【题型】解答题　【知识点】平面几何　【难度】hard
综合与探究

\vspace{1em}
\textbf{问题情境}

小丽在学习全等三角形的知识时，发现这样一个模型：它是由两个共顶点且顶角相等的等腰三角形构成。在相对位置变化时，始终存在一对全等三角形。它们类似大手拉着小手，这种模型称为“手拉手模型”。小丽进行了如下操作：

\vspace{1em}
\textbf{(1) 问题发现}

如图1，在$\triangle OAB$和$\triangle OCD$中，$OA = OB$，$OC = OD$，$\angle AOB = \angle COD = 40^\circ$，连接$AC$，$BD$交于点$M$。小丽发现这就是手拉手模型，易证$\triangle AOC \cong \triangle BOD$，进而可以得知：

$\textcircled{1}$$\dfrac{AC}{BD}$ 的值为 \underline{\quad\quad}；

$\textcircled{2}$$\angle AMB$ 的度数为 \underline{\quad\quad}。

\vspace{1em}
\textbf{(2) 类比探究}

如图2，在$\triangle OAB$和$\triangle OCD$中，若$\angle AOB = \angle COD = 90^\circ$，$\dfrac{CO}{DO} = \dfrac{AO}{BO} = \sqrt{3}$，连接$AC$交$BD$的延长线于点$M$，$AO$与$BM$交于点$P$。小丽发现不等腰的三角形也可得到手拉手模型。请你求出此时$\dfrac{AC}{BD}$的值及$\angle AMB$的度数，并说明理由；

\vspace{1em}
\textbf{(3) 拓展延伸}

在(2)的条件下，将$\triangle OCD$绕点$O$在平面内任意旋转，$AC$，$BD$所在直线交于点$M$，若$OD = 1$，$OB = \sqrt{7}$，请直接写出当点$C$与点$M$重合时$AC$的长。
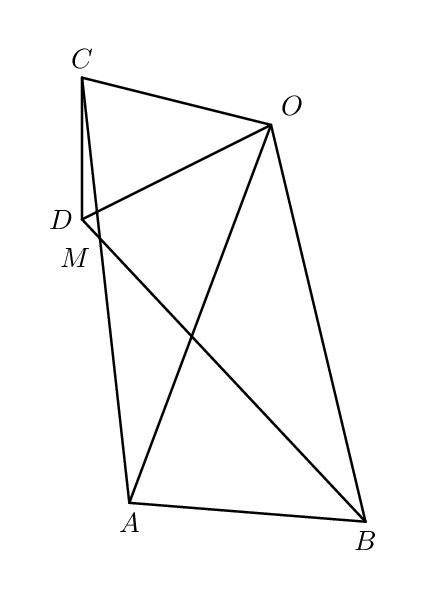
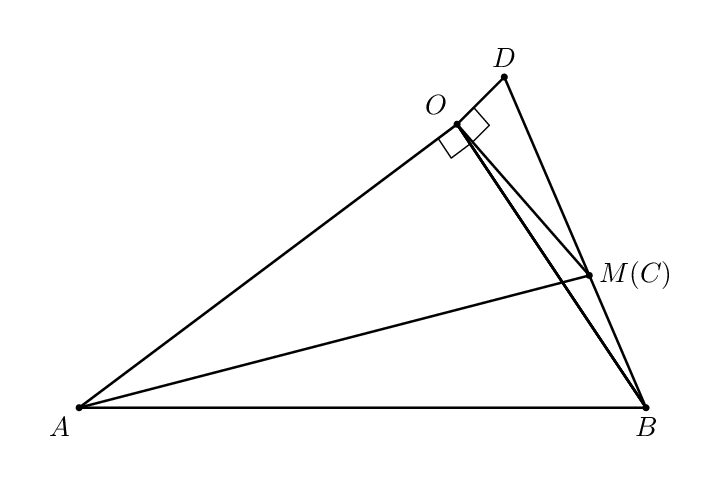
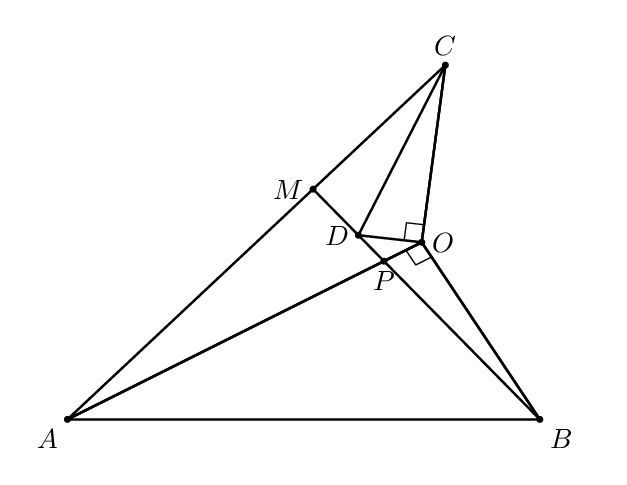
【解答】
\vspace{1em}
\textbf{【答案】}
(1) $\textcircled{1}$ $1$；$\textcircled{2}$ $40^\circ$

(2) $\dfrac{AC}{BD} = \sqrt{3}$，$\angle AMB = 90^\circ$，理由见解析

(3) $3\sqrt{3}$或$2\sqrt{3}$

\vspace{1em}
\textbf{【分析】} 本题考查了全等三角形的判定及性质、相似三角形的判定及性质，熟练掌握性质定理是解题的关键。

(1)$\textcircled{1}$利用SAS证明$\triangle COA \cong \triangle DOB$，得出$AC = BD$，即可得出答案；

$\textcircled{2}$根据$\triangle COA \cong \triangle DOB$，得出$\angle CAO = \angle DBO$，根据三角形的内角和定理即可得出答案；

(2) 根据两边的比相等且夹角相等，得出$\triangle AOC \backsim \triangle BOD$，根据相似三角形的性质及三角形内角和即可得出答案；

(3) 正确画图形，当点$C$与点$M$重合时，有两种情况：图3和图4，同理可证$\triangle AOC \backsim \triangle BOD$，则有$\angle AMB = 90^\circ$，$\dfrac{AC}{BD} = \sqrt{3}$，根据勾股定理即可得出答案。

\vspace{1em}
\textbf{【详解】}
(1) $\textcircled{1}$ $\because \angle AOB = \angle COD = 40^\circ$，

$\therefore \angle COA = \angle DOB$，

$\because OC = OD$，$OA = OB$，

$\therefore \triangle COA \cong \triangle DOB(\text{SAS})$，

$\therefore AC = BD$，

$\therefore \dfrac{AC}{BD} = 1$，

故答案为：$1$；

$\textcircled{2}$ $\because \triangle COA \cong \triangle DOB$，

$\therefore \angle CAO = \angle DBO$，

$\because \angle AOB = 40^\circ$，

$\therefore \angle OAB + \angle ABO = 140^\circ$，

在$\triangle AMB$中，$\angle AMB = 180^\circ - (\angle CAO + \angle OAB + \angle ABD) = 180^\circ - (\angle DBO + \angle OAB + \angle ABD) = 180^\circ - 140^\circ = 40^\circ$，故答案为：$40^\circ$；

(2) 解：$\because \angle COD = \angle AOB = 90^\circ$，

$\therefore \angle COD + \angle AOD = \angle AOB + \angle AOD$，

$\therefore \angle AOC = \angle BOD$，

又 $\because \dfrac{CO}{DO} = \dfrac{AO}{BO} = \sqrt{3}$，

$\therefore \triangle AOC \backsim \triangle BOD$，

$\therefore \dfrac{AC}{BD} = \dfrac{CO}{DO} = \sqrt{3}$，$\angle CAO = \angle DBO$，

$\because \angle APM = \angle BPO$，

$\therefore \angle AMB = 180^\circ - \angle CAO - \angle APM$，$\angle AOB = 180^\circ - \angle DBO - \angle BPO$

$\therefore \angle AMB = \angle AOB = 90^\circ$；

(3)$\textcircled{1}$ 点 \(C\) 与点 \(M\) 重合时，如图3，同理得：$\triangle AOC \backsim \triangle BOD$，

$\therefore \angle AMB = 90^\circ$，$\dfrac{AC}{BD} = \sqrt{3}$，

设 \(BD = x\)，则 \(AC = \sqrt{3}x\)，

$\because OB = \sqrt{7}$，$\angle AOB = 90^\circ$，$\dfrac{AO}{BO} = \sqrt{3}$，

$\therefore AB = 2OB = 2\sqrt{7}$，

同理可得 \(MD = 2\)；

在 $\text{Rt}\triangle AMB$ 中，由勾股定理得：$AC^2 + BC^2 = AB^2$，

\[
(\sqrt{3}x)^2 + (x - 2)^2 = (2\sqrt{7})^2
\]

$\therefore x_1 = 3$，$x_2 = -2$（舍去），

$\therefore BD = 3$

$\therefore AC = 3\sqrt{3}$；

$\textcircled{2}$ 点 \(C\) 与点 \(M\) 重合时，如图4，同理得：$\angle AMB = 90^\circ$，$\dfrac{AC}{BD} = \sqrt{3}$

设 \(BD = x\)，则 \(AC = \sqrt{3}x\)，

在 $\text{Rt}\triangle AMB$ 中，由勾股定理得：\(AC^2 + BC^2 = AB^2\)，
\[
(\sqrt{3}x)^2 + (x + 2)^2 = (2\sqrt{7})^2
\]

$\therefore x_1 = -3$（舍去），\(x_2 = 2\)，

$\therefore BD = 2$，

$\therefore AC = 2\sqrt{3}$。

综上所述，\(AC\) 的长为 \(3\sqrt{3}\) 或 \(2\sqrt{3}\)。
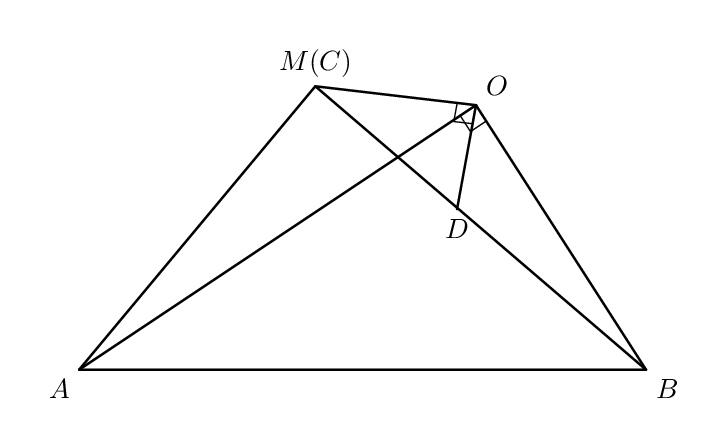
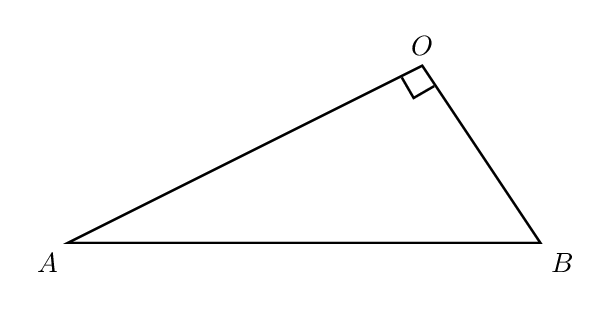